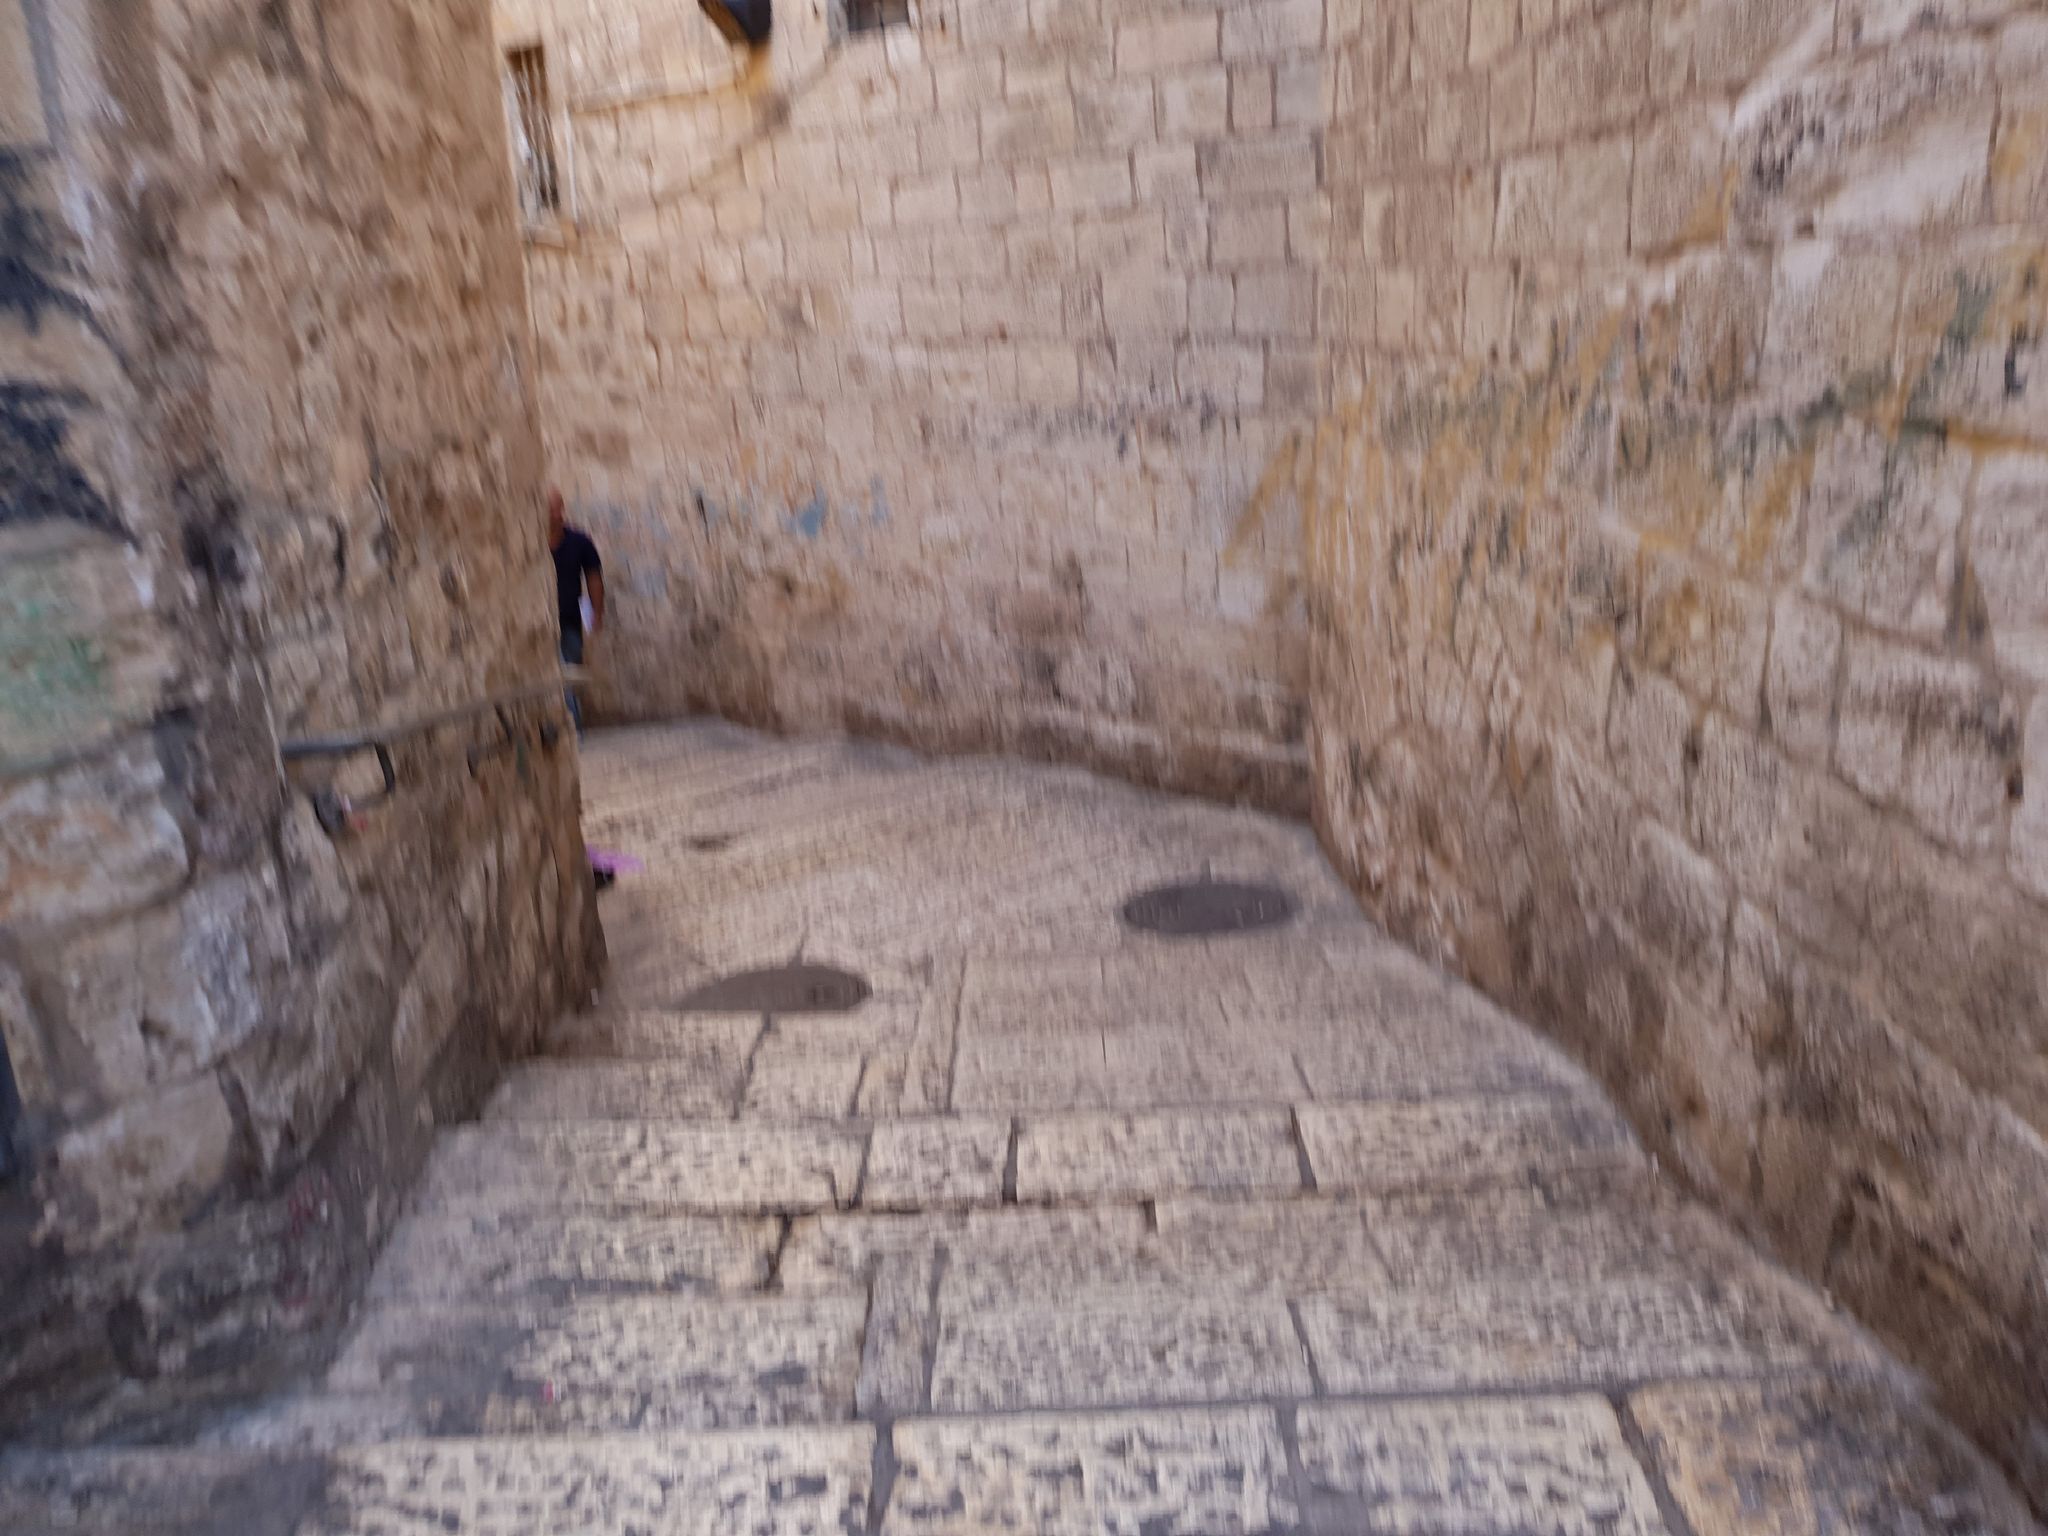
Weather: snowy
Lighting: day
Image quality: slightly poor
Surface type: walking surface
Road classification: pedestrian, steps
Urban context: urban centre
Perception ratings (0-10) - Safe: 4.34, Lively: 2.22, Beautiful: 6.07, Boring: 9.69, Depressing: 5.68, Wealthy: 6.02